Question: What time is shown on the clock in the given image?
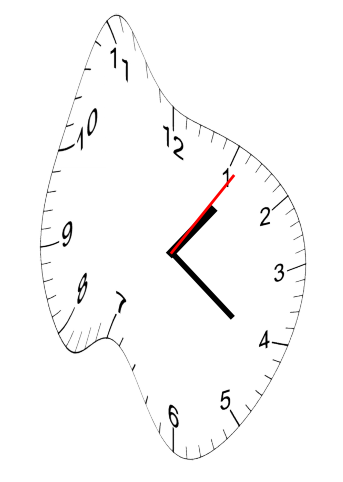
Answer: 01:21:06